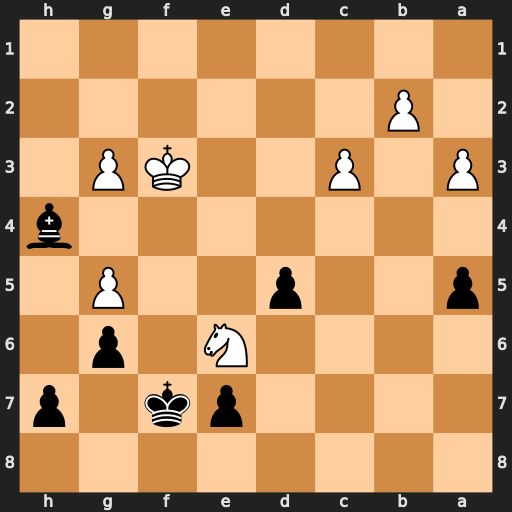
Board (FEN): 8/4pk1p/4N1p1/p2p2P1/7b/P1P2KP1/1P6/8
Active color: b
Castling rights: -
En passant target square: -
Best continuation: Kxe6 gxh4 a4 Kf4 Kd6